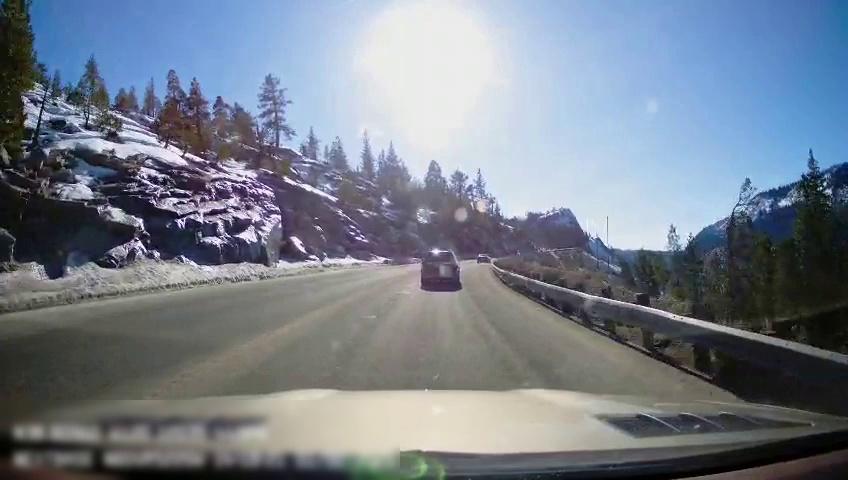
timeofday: Day
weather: Sunny
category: Drivable Space
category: Vehicles | SUV
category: Vehicles | Car